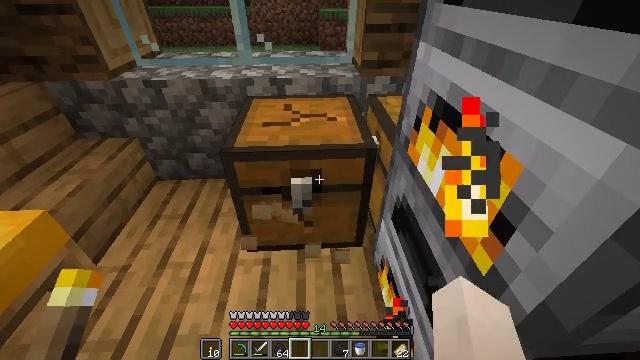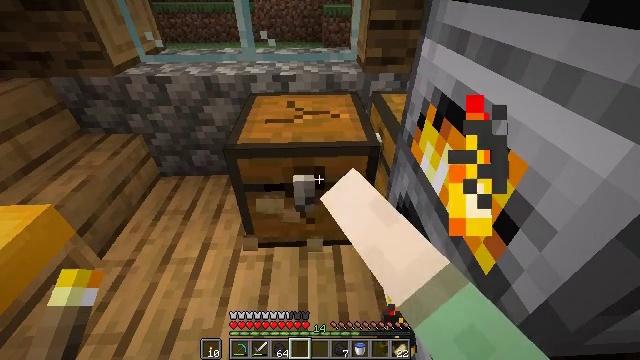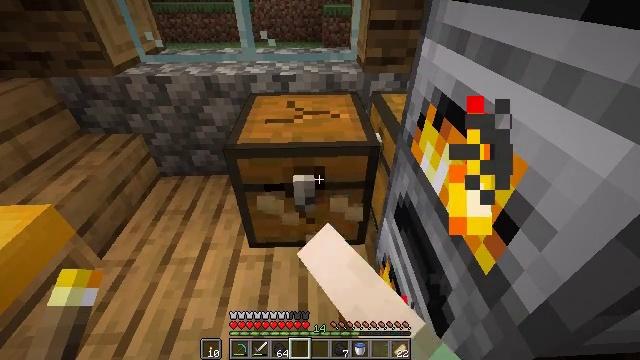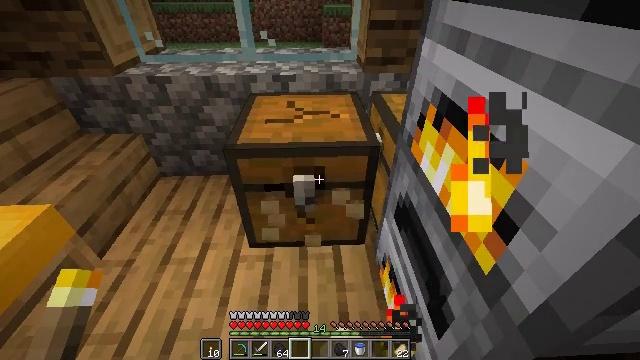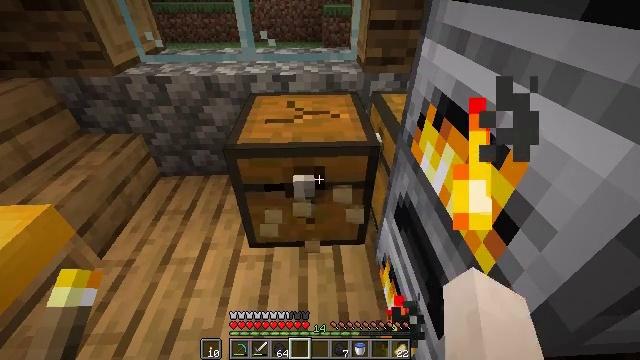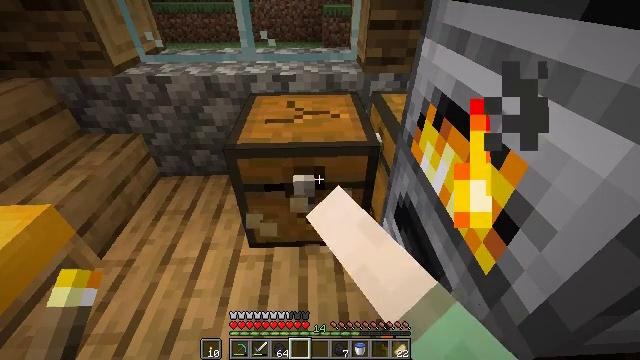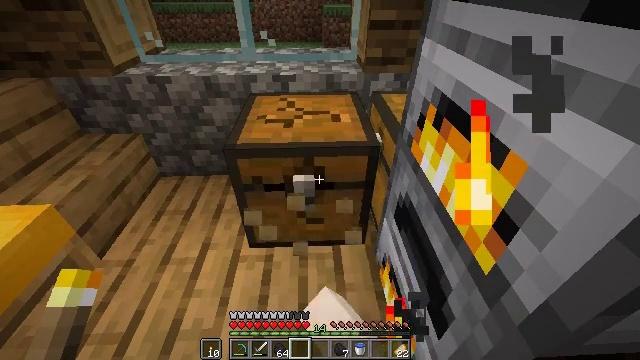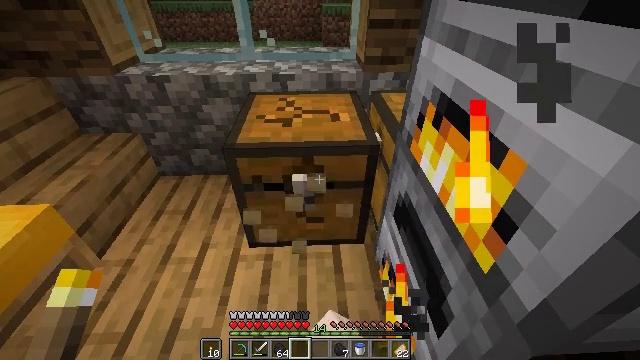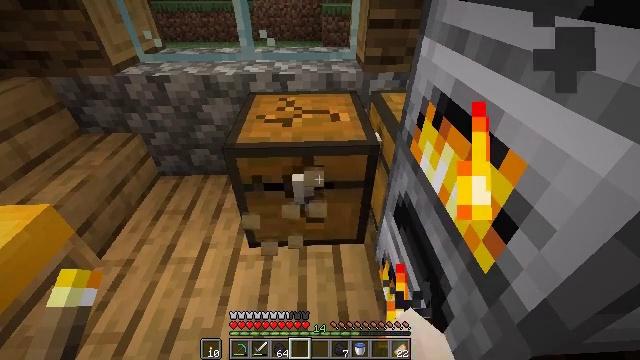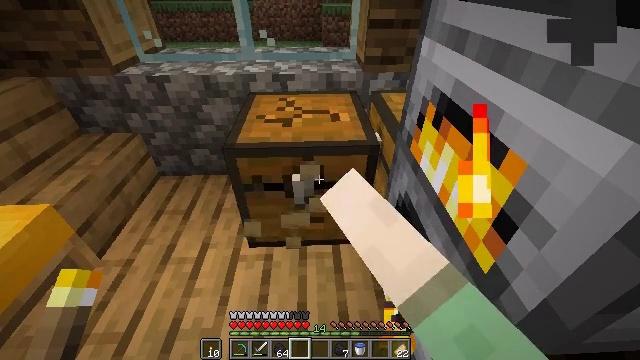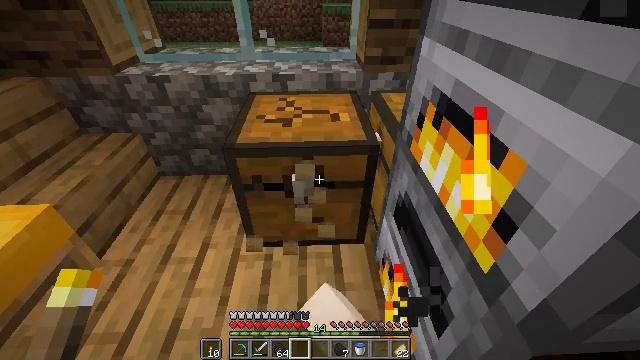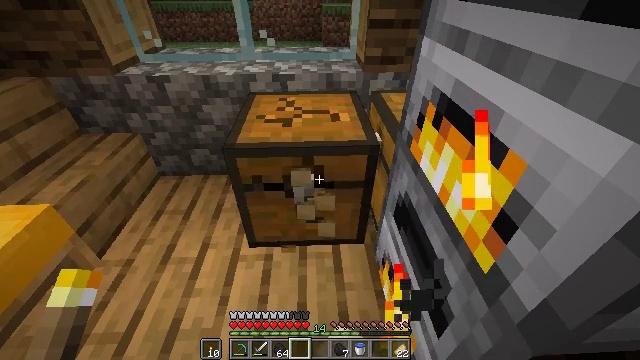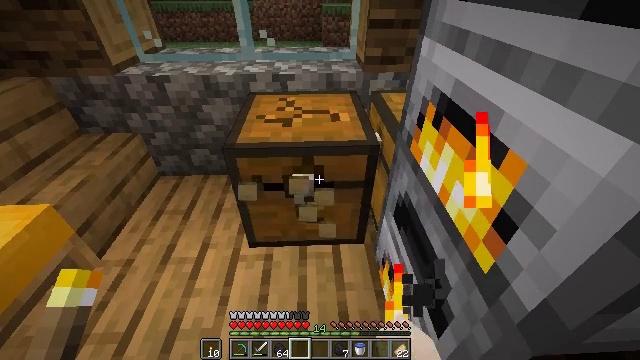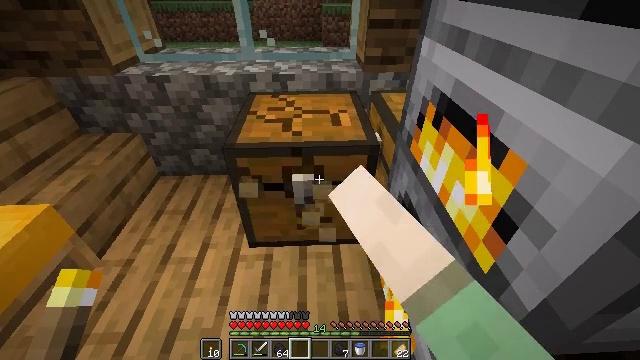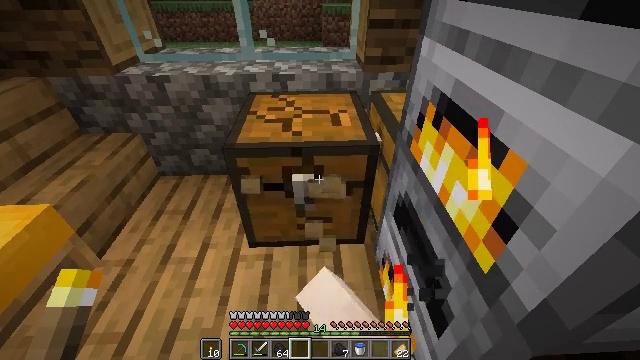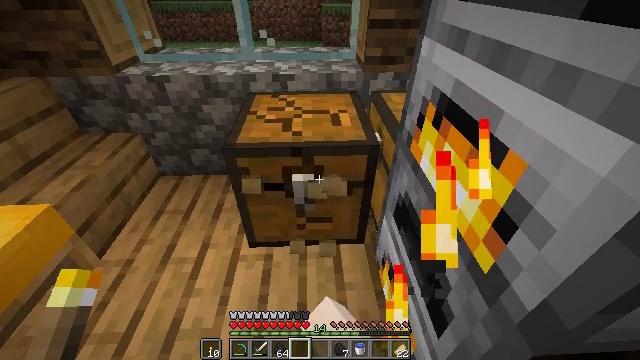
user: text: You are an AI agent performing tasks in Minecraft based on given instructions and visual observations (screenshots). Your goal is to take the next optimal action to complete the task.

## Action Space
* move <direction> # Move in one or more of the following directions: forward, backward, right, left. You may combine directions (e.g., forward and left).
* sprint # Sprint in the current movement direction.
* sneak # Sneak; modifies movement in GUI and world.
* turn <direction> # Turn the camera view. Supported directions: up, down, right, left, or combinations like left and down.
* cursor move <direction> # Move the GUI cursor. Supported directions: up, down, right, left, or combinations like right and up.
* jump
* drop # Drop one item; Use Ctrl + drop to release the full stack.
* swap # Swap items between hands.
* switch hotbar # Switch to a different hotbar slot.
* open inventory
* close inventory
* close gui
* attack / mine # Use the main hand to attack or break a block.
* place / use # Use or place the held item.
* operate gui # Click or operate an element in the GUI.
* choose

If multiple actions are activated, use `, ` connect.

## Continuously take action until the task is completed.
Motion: motion action
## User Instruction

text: Gather the chest from its place.
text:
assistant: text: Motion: attack / mine
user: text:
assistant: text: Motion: attack / mine
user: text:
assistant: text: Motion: attack / mine
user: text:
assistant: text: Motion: attack / mine
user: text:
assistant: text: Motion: attack / mine
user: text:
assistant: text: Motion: attack / mine
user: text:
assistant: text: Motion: attack / mine
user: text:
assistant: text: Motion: attack / mine
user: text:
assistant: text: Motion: attack / mine
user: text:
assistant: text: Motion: attack / mine
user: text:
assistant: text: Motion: attack / mine
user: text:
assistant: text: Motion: attack / mine
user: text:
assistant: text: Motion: attack / mine
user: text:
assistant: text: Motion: attack / mine
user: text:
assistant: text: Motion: attack / mine
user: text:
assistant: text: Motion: attack / mine
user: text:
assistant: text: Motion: attack / mine
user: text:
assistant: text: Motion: attack / mine
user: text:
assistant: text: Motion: attack / mine, switch to hotbar 1
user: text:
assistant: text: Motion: attack / mine, switch to hotbar 1
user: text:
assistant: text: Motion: attack / mine, switch to hotbar 1
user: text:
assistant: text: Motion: attack / mine
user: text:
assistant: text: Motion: attack / mine
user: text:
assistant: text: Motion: attack / mine
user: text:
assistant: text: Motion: attack / mine
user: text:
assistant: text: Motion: attack / mine
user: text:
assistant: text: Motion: attack / mine
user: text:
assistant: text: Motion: attack / mine
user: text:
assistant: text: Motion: attack / mine
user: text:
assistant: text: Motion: attack / mine